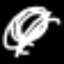
Label: squiggle